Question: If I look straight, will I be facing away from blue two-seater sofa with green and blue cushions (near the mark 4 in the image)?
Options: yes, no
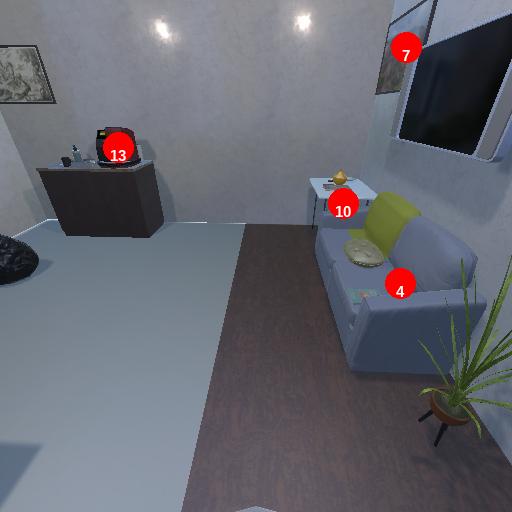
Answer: yes